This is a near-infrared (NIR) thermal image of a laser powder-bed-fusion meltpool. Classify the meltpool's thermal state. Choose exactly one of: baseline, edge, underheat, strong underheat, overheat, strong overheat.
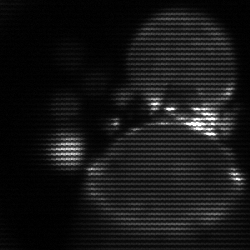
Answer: edge